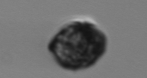
Label: Dinophyceae